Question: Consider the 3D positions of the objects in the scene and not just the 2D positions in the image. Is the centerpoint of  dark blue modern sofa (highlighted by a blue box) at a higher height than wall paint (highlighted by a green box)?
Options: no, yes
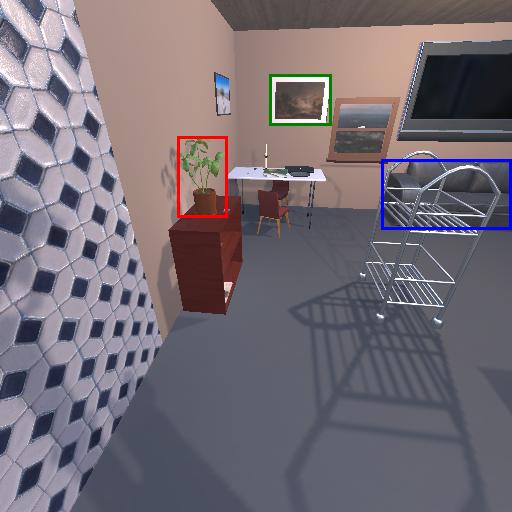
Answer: no